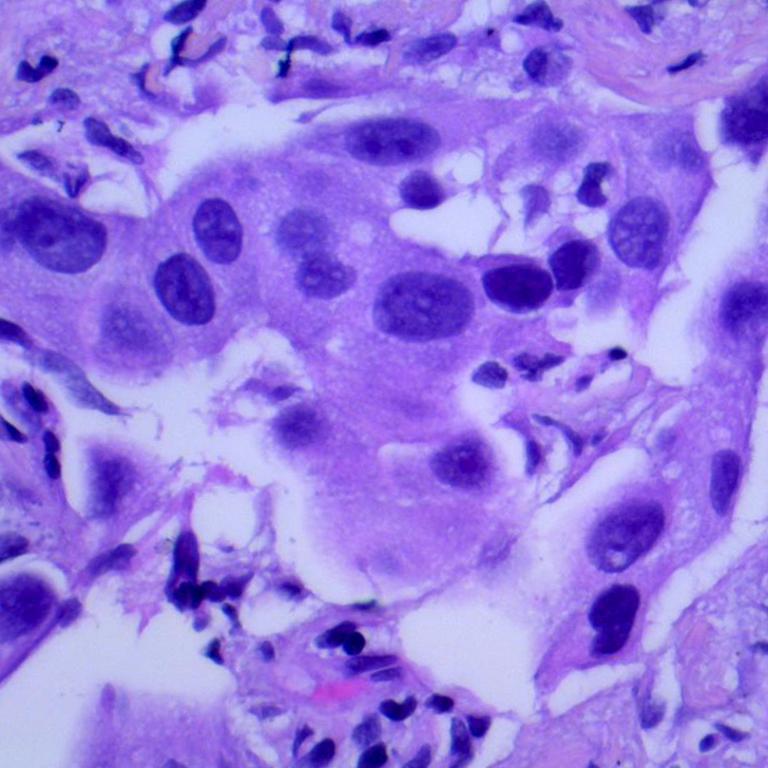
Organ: lung
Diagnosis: adenocarcinomas